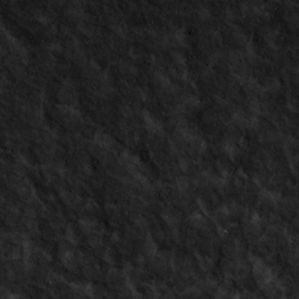
Label: non_frost